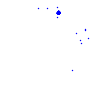
Particle: pion